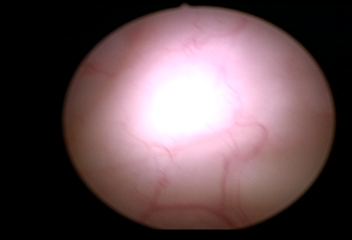
Modality: WLC
Class: Normal mucosa
Bladder cancer association: No